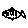
Label: fish